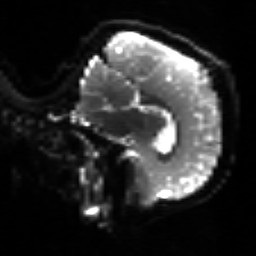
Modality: sbref
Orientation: sagittal
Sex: male
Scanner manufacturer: siemens
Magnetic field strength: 3 T
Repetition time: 5 s
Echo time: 0.071 s